Question: How do I make a 'TextLabel''s text update to a variable?

I have tried setting the text to '"score: ", _G.score'
but it won't update with the variable, and yes I do set the text after the variable has updated.
Code:
'''
script.Parent.mouseClick:connect(function()
_G.score = _G.score + 1
game.StarterGui.ScreenGui.TextLabel.Text = _G.score
end)
'''
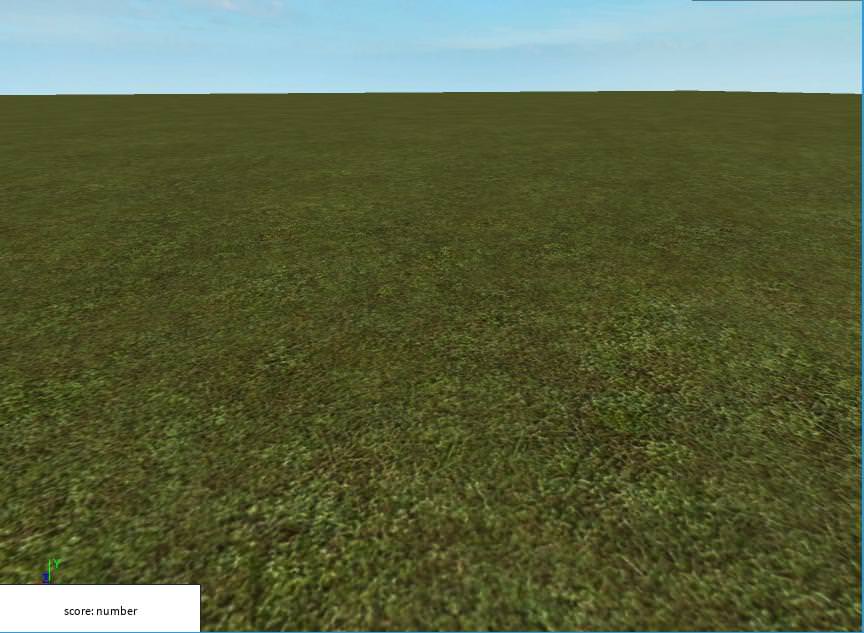
Answer: 'game.StarterGui' is actually a template GUI, and every time a player joins the game, a of it is made and given to the new player. Thus, if you try to modify it, you will not be actually modifying the copies of it that were given to all the players.
There are two solutions to this problem:
1. Only use relative paths--that being, only use paths to GUI objects that begin with "script." just like you said script.Parent.mouseClick:connect(...).
2. Iterate through all the copies that have been given out to the players. This can be found under each Player object's .PlayerGui.
You should almost never do the latter. Here's how you can decide:
If you have code that is found the 'StarterGui' (rather than in the Workspace or something), then you should use the former. This is because when the 'StarterGui' gets copied into a new player's GUI (called a 'PlayerGui'), that script will get copied along with it since it was inside of the 'StarterGui'. Thus, a relative path like 'script.Parent.Something.SomethingElse.Text = "hi"' will be valid; it will affect 'PlayerGui'.
If you have some code that is within the 'StarterGui' (like if it's in the Workspace), then you must use the latter. This is because such a script will not get copied into each player's 'PlayerGui'. As a result, you must go through each player's 'PlayerGui' in a for loop or something similar. This scenario is very rarely the case, and if it ever is, consider trying to make it not the case if possible because this is a very hairy situation to try to deal with; you have to account for special circumstances like the possibility that a player hasn't gotten a copy of the 'StarterGui' yet.
Please let me know if this explanation was in any way confusing; I'll try my best to explain it better.
You can find some visuals to go along with this explanation and some further reading on the official ROBLOX Wiki's explanation of this topic here: <URL>.